Question: How do I show the title or tooltip when the mouse on the list box value, as in the following picture?
.
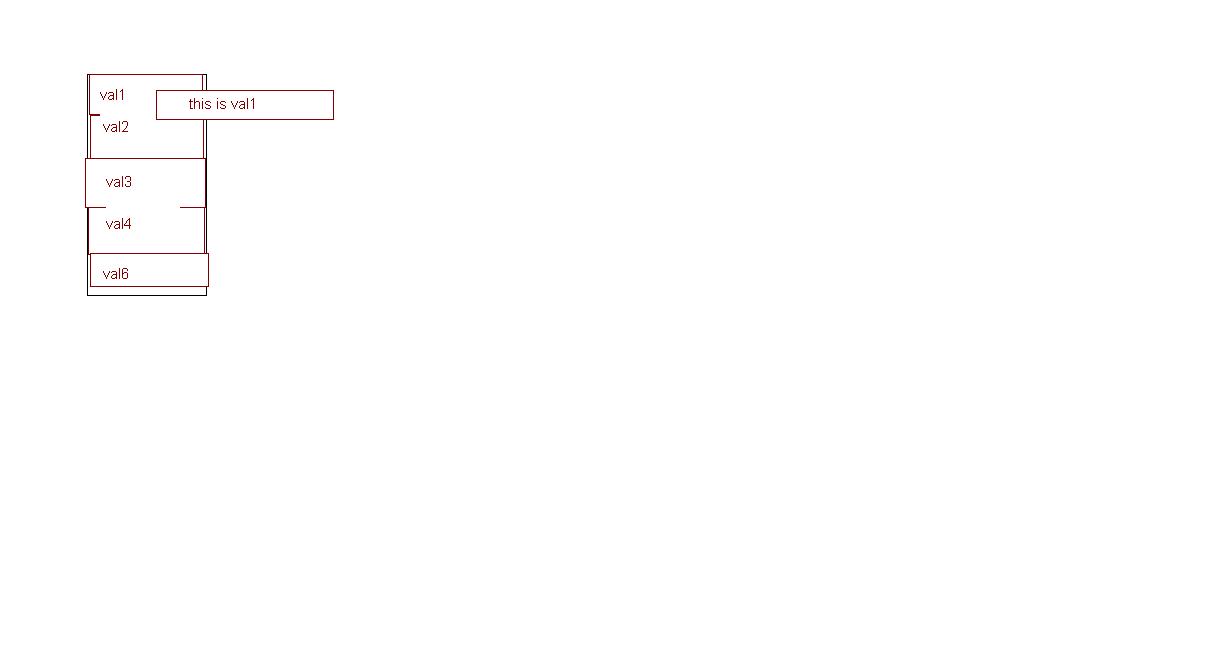
Answer: see example::
'''
<!-- Include custom code to handle the tooltip -->
<script type="text/javascript">
//After loading the page insert the title attribute.
$(function(){
$("select option").attr( "title", "" );
$("select option").each(function(i){
this.title = this.text;
})
});
//Attach a tooltip to select elements
$("select").tooltip({
left: 25
});
</script>
<!-- When moving the mouse over the below options -->
<select>
<option>very long option text 1</option>
<option>very long option text 2</option>
<option>very long option text 3</option>
<option>very long option text 4</option>
<option>very long option text 5</option>
<option>very long option text 6</option>
</select>
'''